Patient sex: M
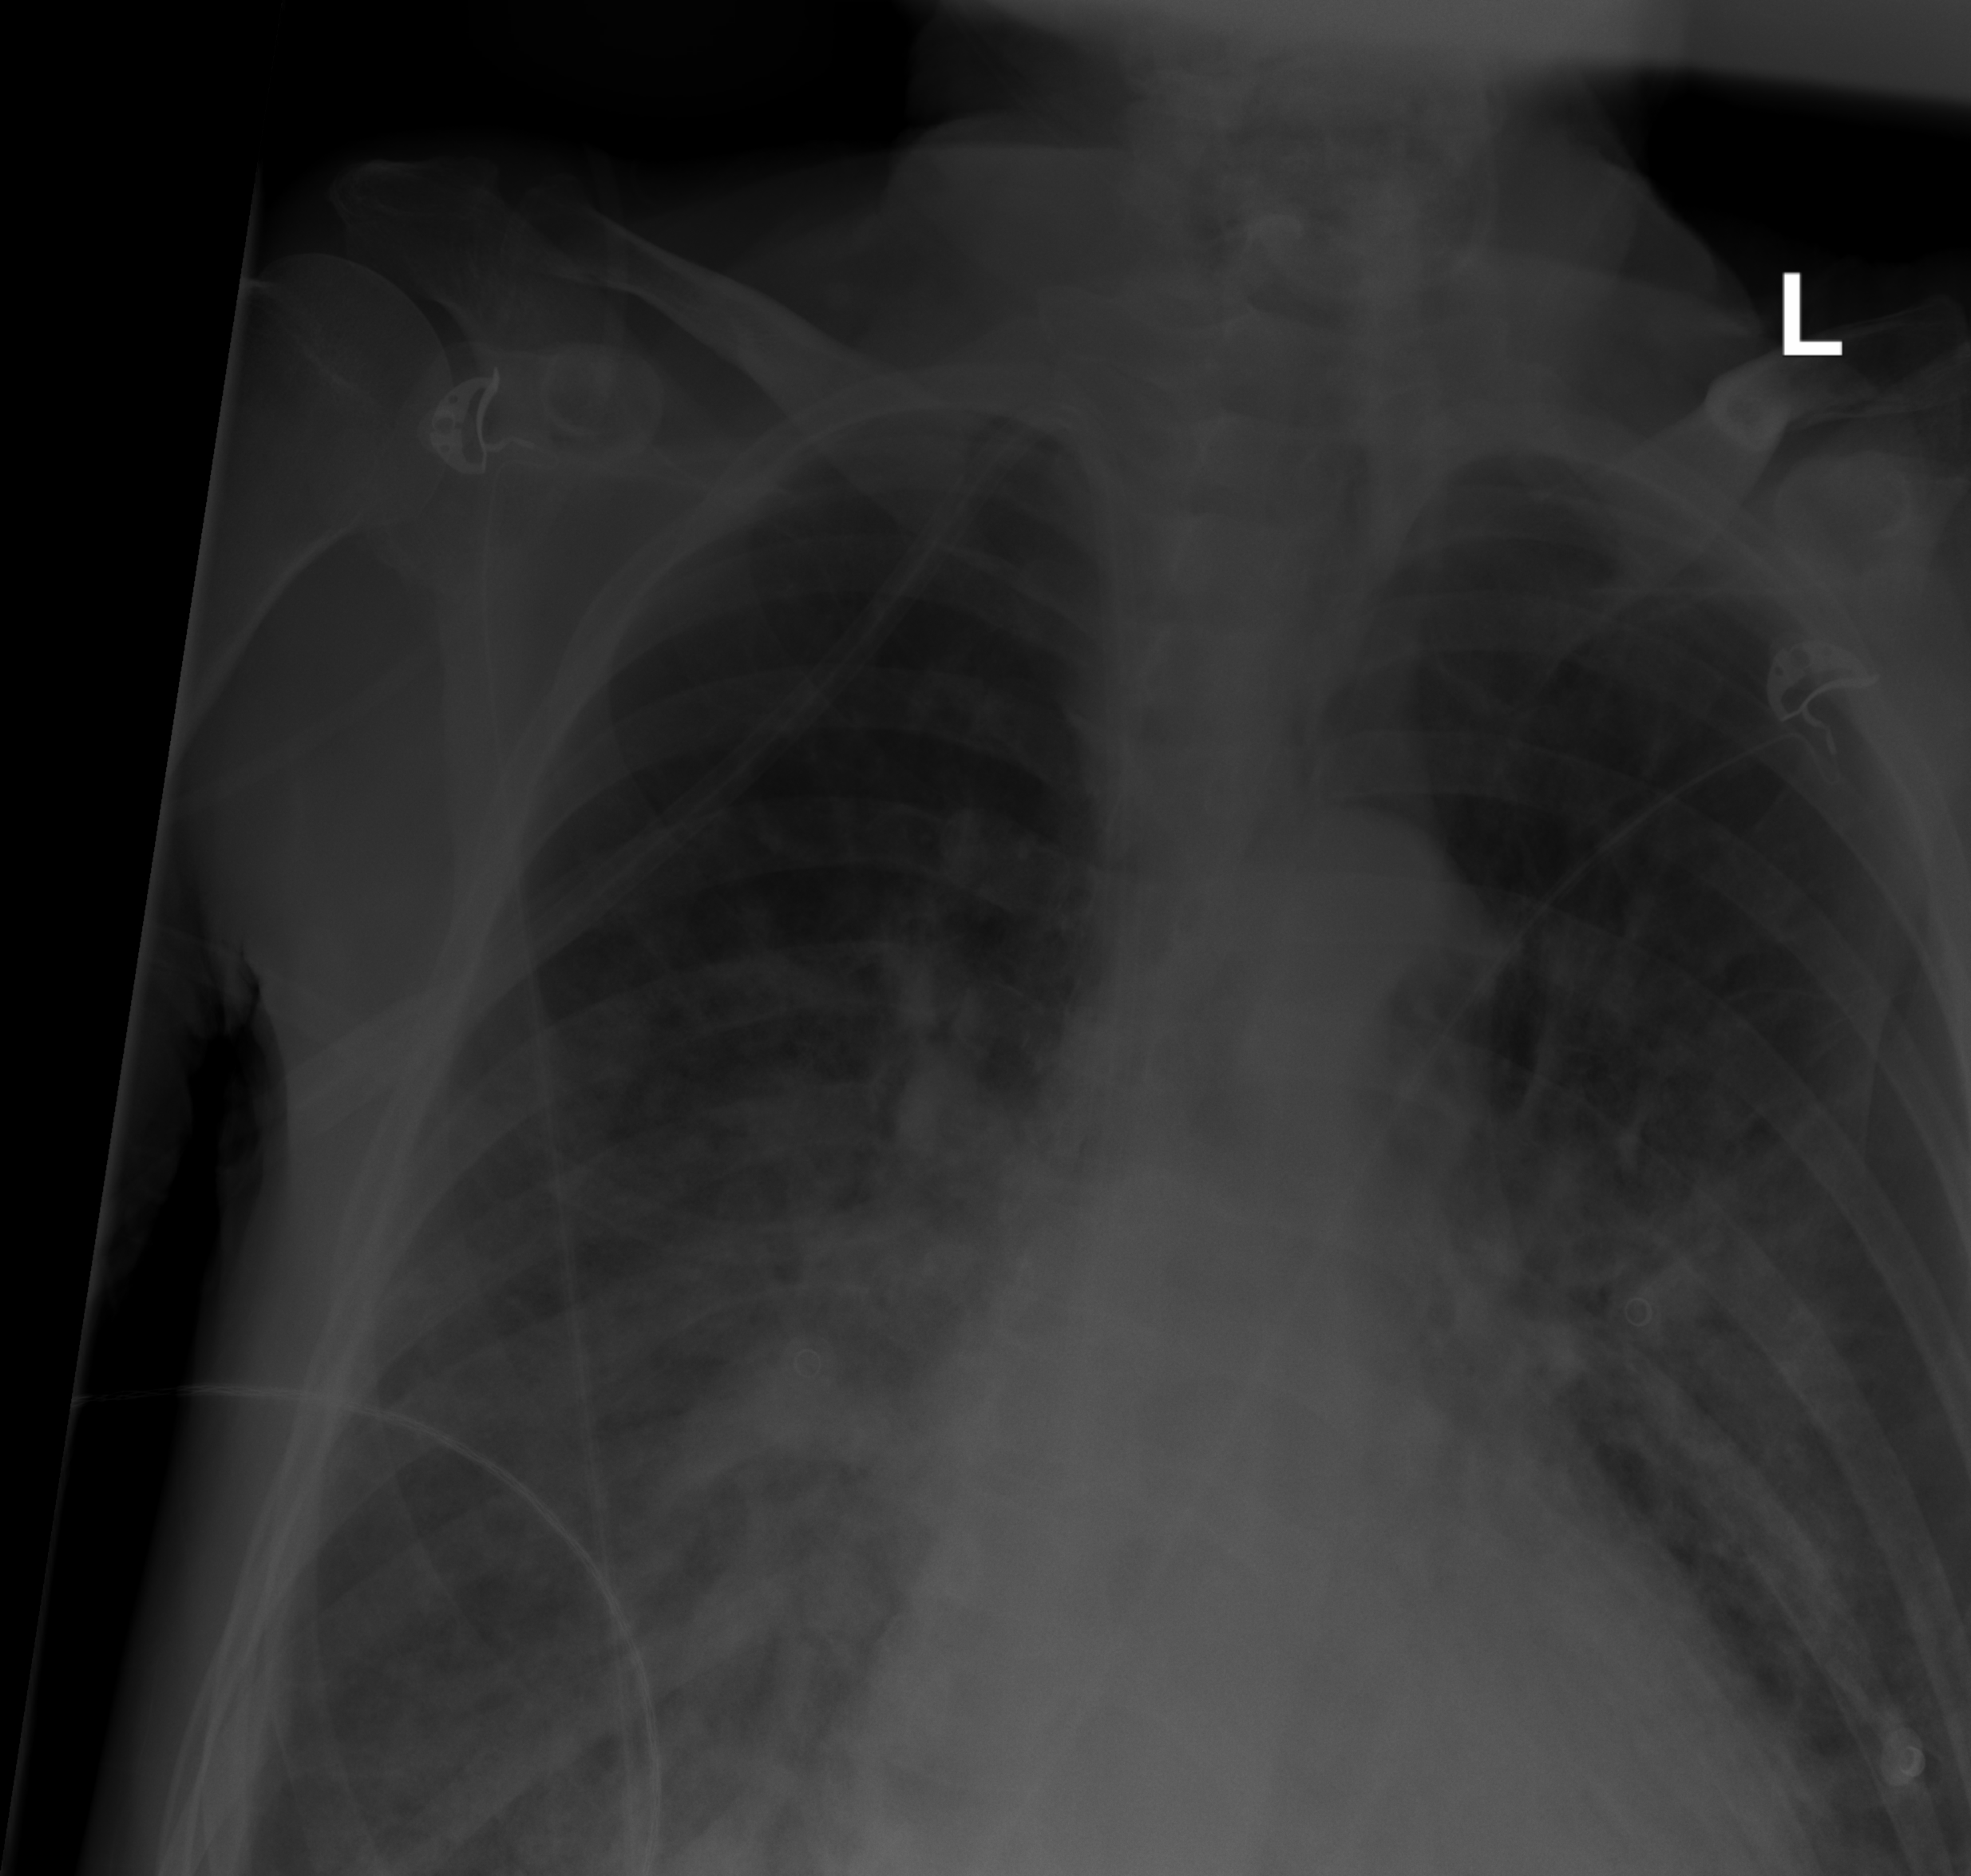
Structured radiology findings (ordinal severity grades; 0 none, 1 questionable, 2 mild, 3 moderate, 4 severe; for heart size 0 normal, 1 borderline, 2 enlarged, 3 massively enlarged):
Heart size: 0
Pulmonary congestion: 0
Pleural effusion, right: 0
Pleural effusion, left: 0
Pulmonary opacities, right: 3
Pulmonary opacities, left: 2
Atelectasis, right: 2
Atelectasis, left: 2